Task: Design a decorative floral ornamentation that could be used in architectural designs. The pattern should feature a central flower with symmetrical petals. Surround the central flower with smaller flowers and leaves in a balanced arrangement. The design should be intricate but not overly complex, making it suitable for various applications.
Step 1673:
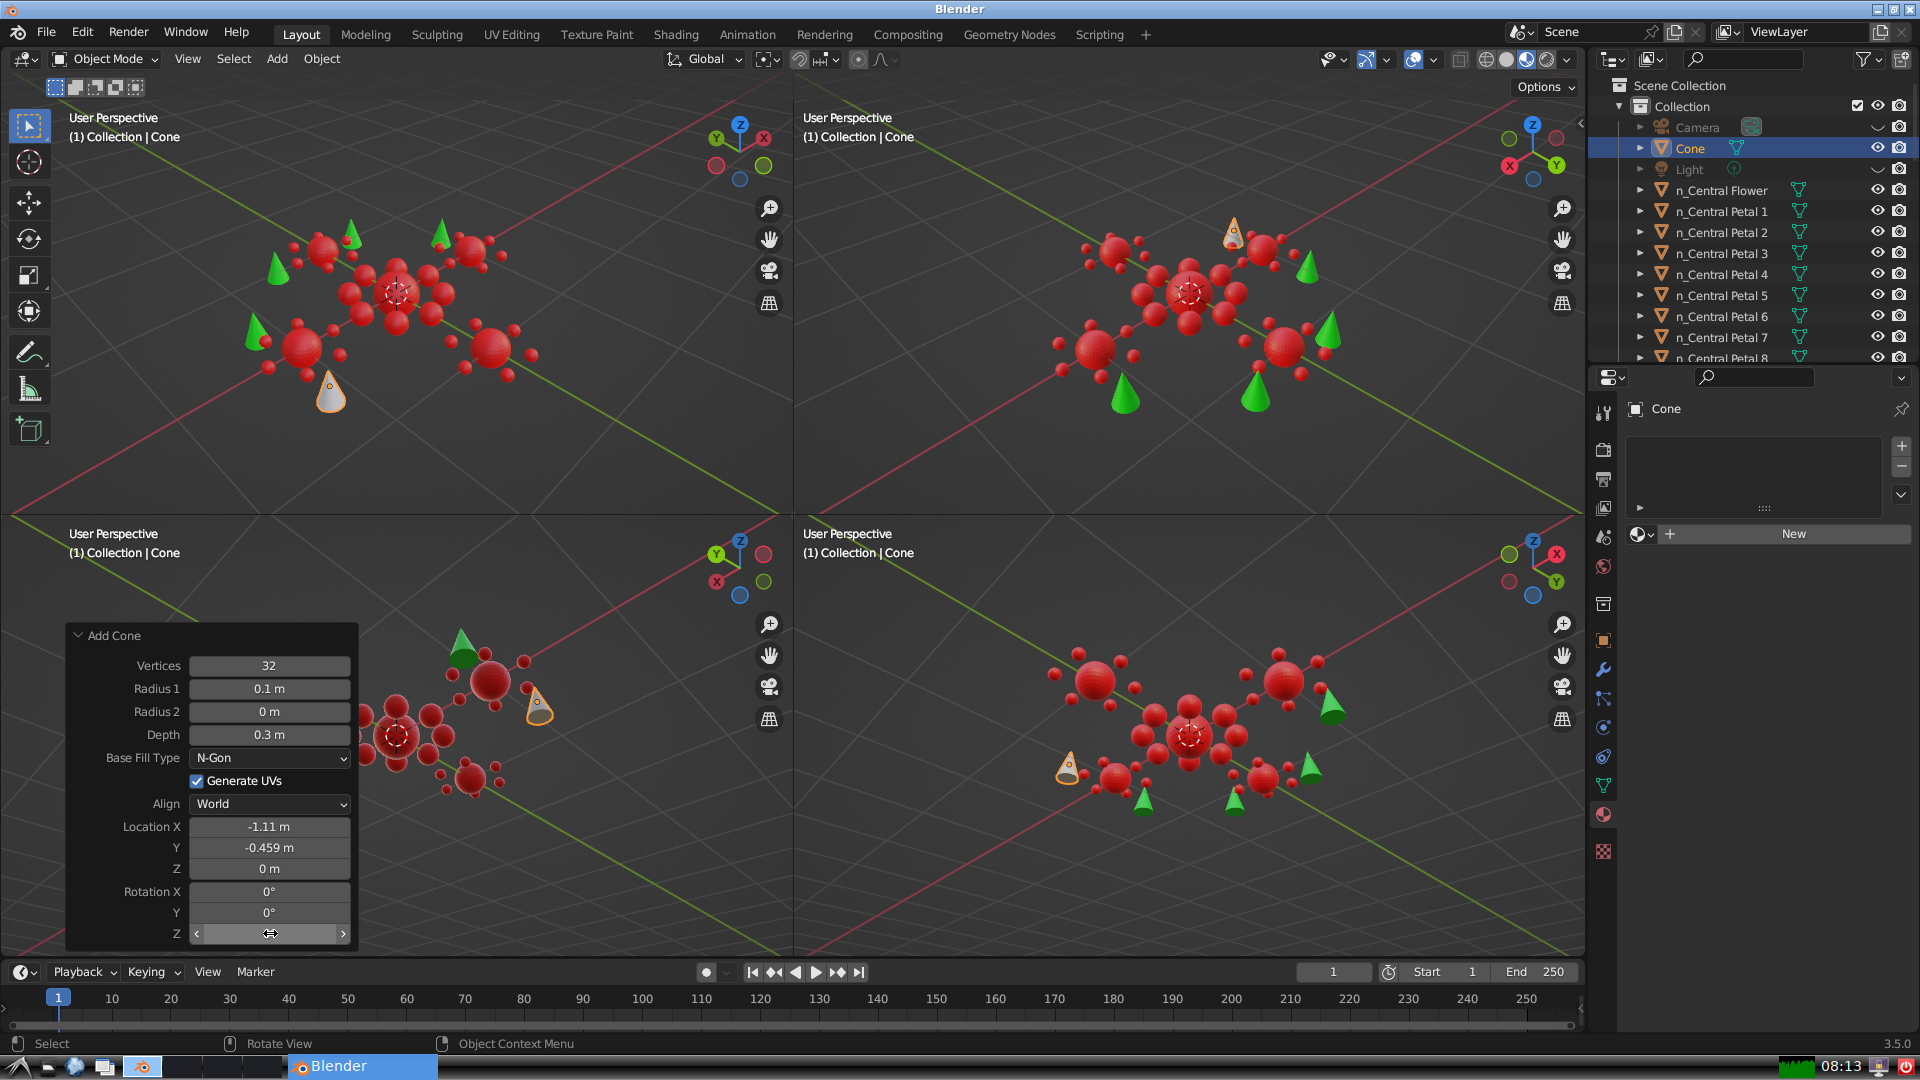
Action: click: no